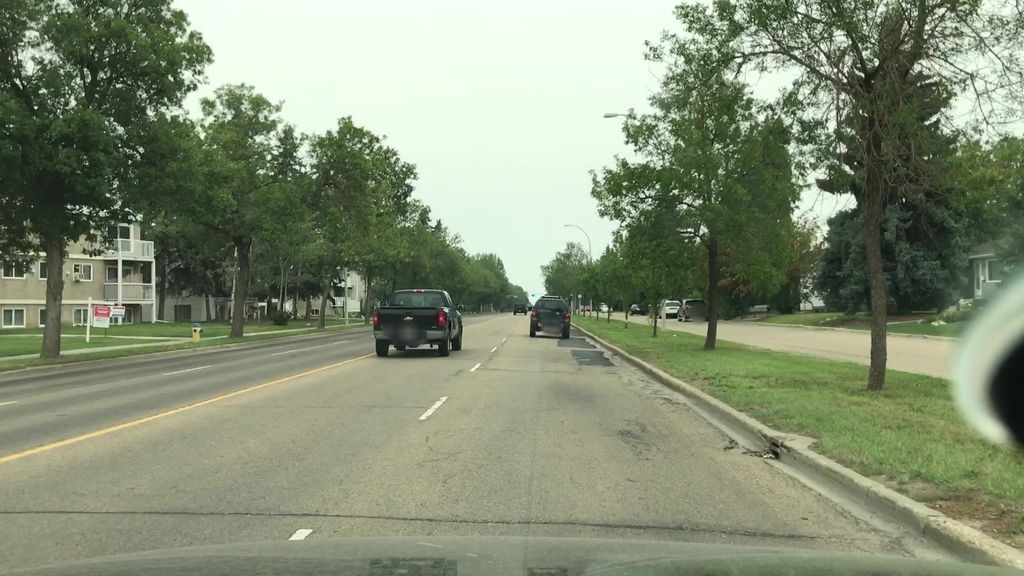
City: edmonton